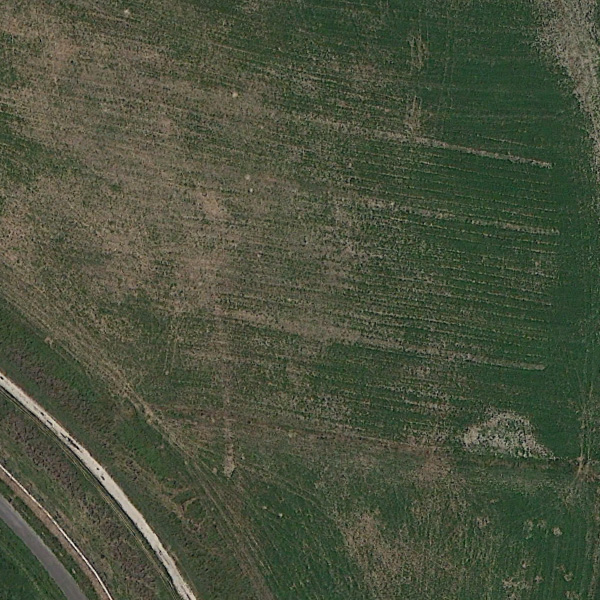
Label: Meadow